Interaction volume radius: 10 \u00c5
Interaction volume height: 10 \u00c5
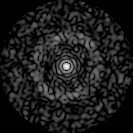
Disorder parameter: 0.8344